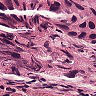
Metastatic tissue present: yes